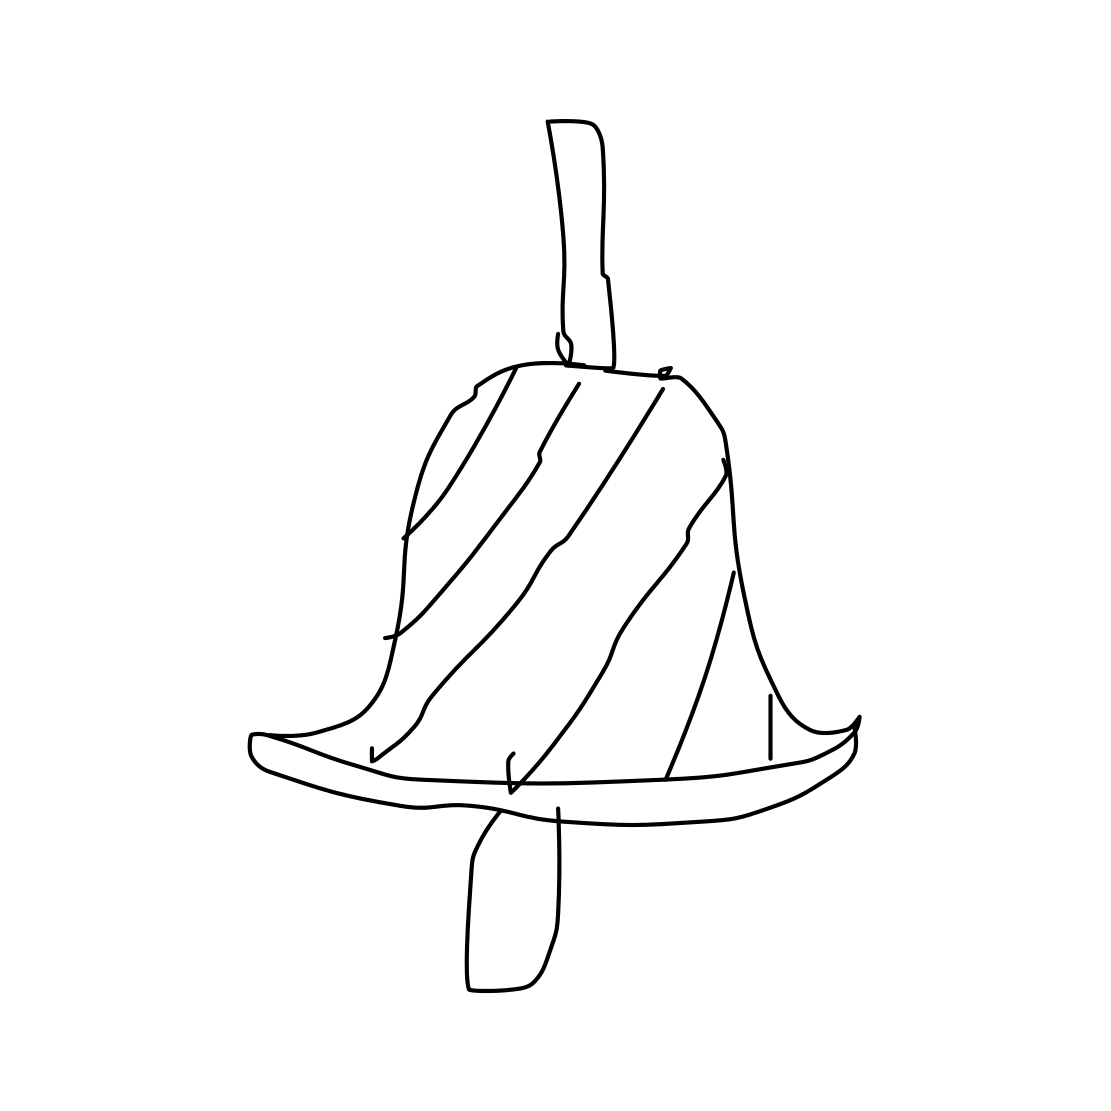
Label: bell